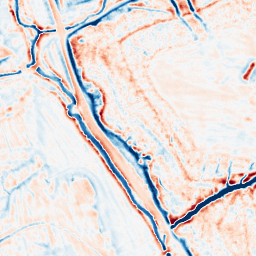
Category: edge_preserving
Decomposition family: bilateral
Decomposition parameters: d: 15
sigma_color: 100
sigma_space: 75
Upsampling method: bilinear
Upsampling parameters: scale: 2
Upsampling scale: 2